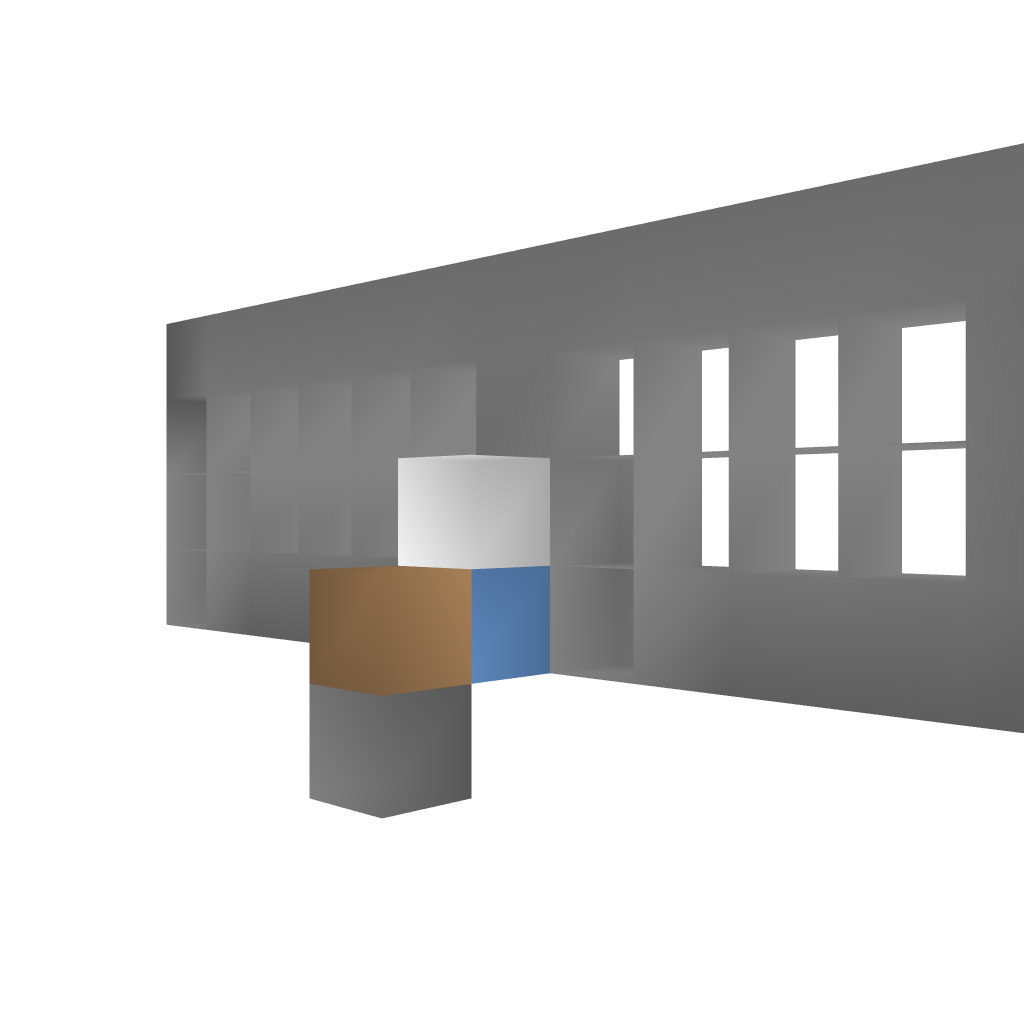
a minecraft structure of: Nazi Zombies Quick Revive bad low quality